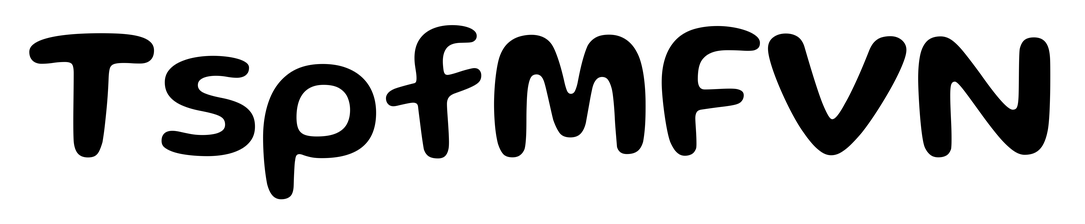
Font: Gluten_Medium